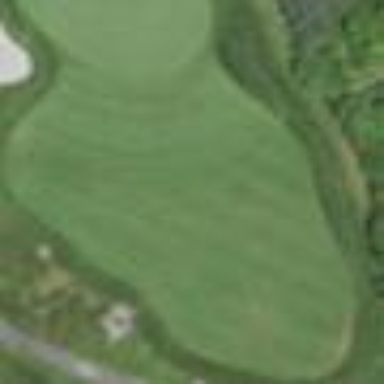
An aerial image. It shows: Golf fairway surrounded by grass.